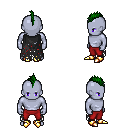
a pixel art fantasy rpg character, male body template, dark elf, purple skin, black tattered cape, red pants, green mohawk hairstyle, gold boots, four views (front, back, left, right), 2x2 character sprite sheet, small pixel art, hard edges, no anti-aliasing